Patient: sex M, age 74
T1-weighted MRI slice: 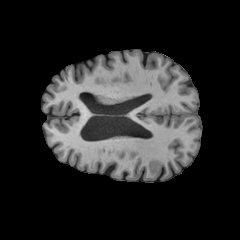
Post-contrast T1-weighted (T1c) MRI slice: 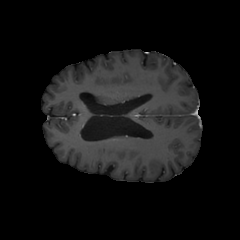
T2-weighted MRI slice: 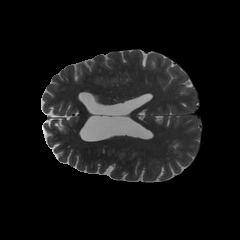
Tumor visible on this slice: no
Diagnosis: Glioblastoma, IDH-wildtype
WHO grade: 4